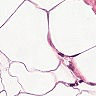
Metastatic tissue present: no